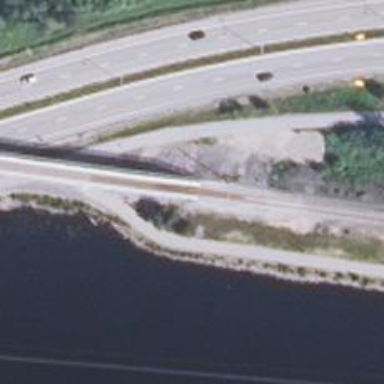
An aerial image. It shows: Bridge with continuous railway tracks that are electrified through contact line.